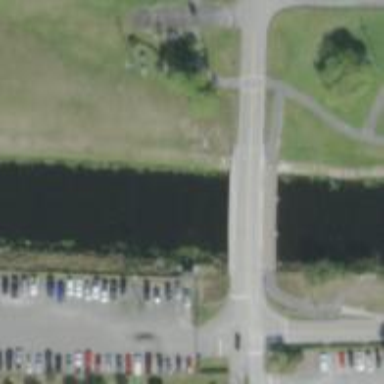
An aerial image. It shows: Canal.